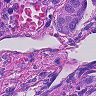
Metastatic tissue present: yes